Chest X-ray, PA view. Patient: 73 years old, sex F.
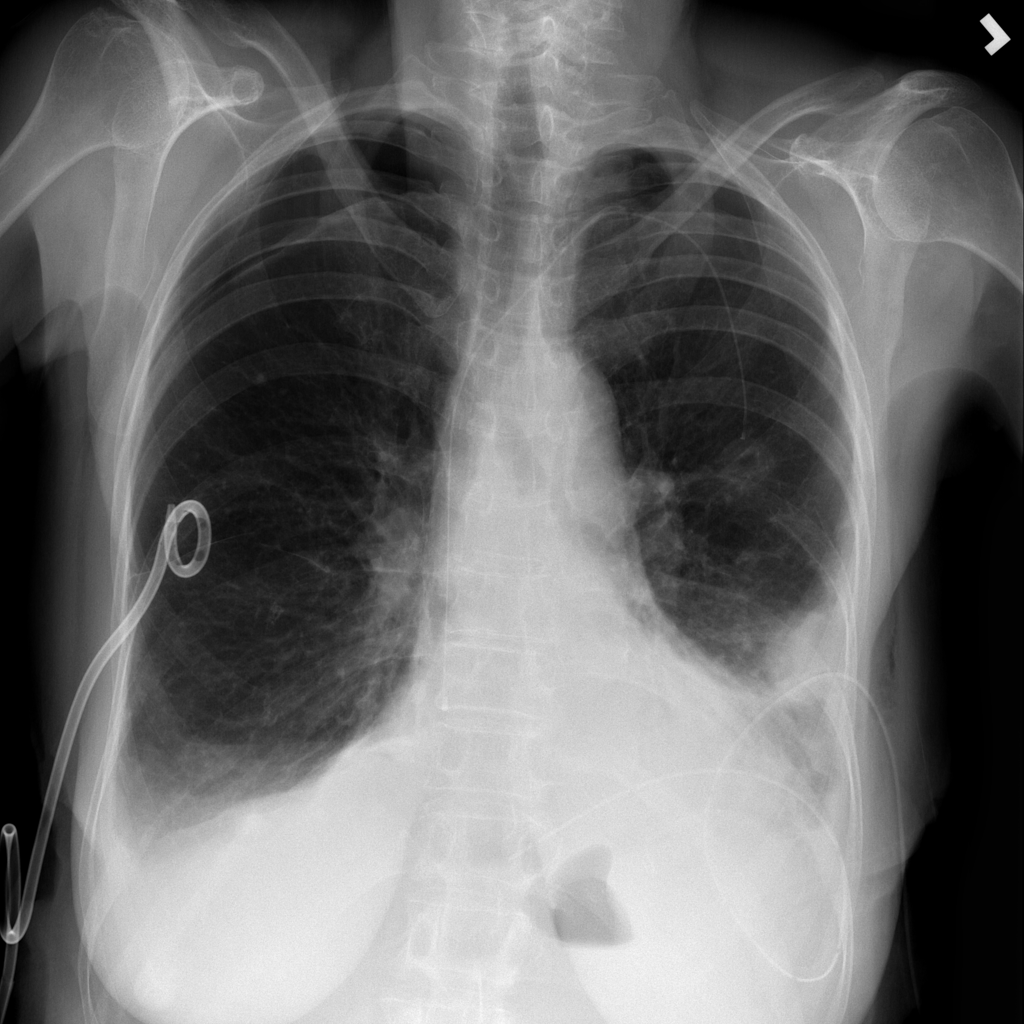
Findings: Atelectasis, Effusion, Pneumothorax